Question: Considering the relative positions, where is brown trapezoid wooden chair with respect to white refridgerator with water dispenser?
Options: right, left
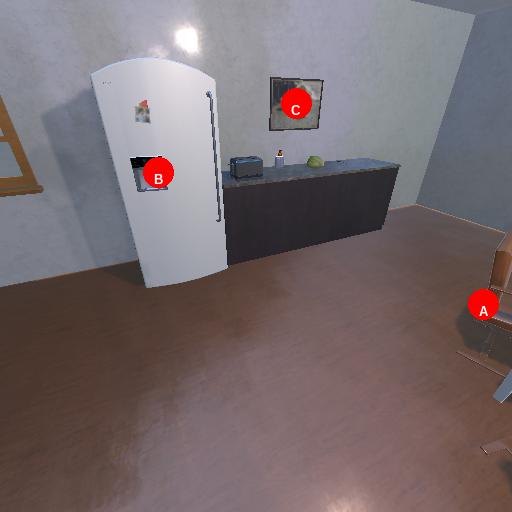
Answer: right